Question: '''
votess = [['Y AFGHANISTAN','Y INDIA','Y NEPAL','N UNITED STATES'], ['Y AFGHANISTAN','N INDIA','Y NEPAL',' MALI','Y UNITED STATES'], ['N AFGHANISTAN','Y INDIA','Y NEPAL', ' MONGOLIA',' N UNITED STATES']]
'''
expected output,

I have tried this way but it does not work
'''
lis = []
for votes in votess:
row_to_be_appended = ()
for vote in votes:
row_to_be_appended[vote[2:]] = vote[0]
lis.append(row_to_be_appended)
'''
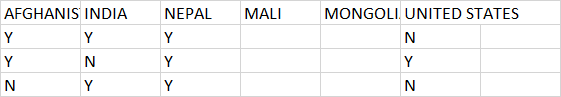
Answer: You can also do this with pandas.
Here is the solution:
'''
import pandas as pd
votes = [
["Y AFGHANISTAN", "Y INDIA", "Y NEPAL", "N UNITED STATES"],
["Y AFGHANISTAN", "N INDIA", "Y NEPAL", " MALI", "Y UNITED STATES"],
["N AFGHANISTAN", "Y INDIA", "Y NEPAL", " MONGOLIA", " N UNITED STATES"],
]
flatten_votes = [vote for vote_list in votes for vote in vote_list]
votes_df = (
pd.Series(flatten_votes)
.str.replace(r"^\s", "")
.str.split(r"\s+", expand=True, n=1)
)
votes_df.columns = ["judge", "type"]
votes_df.loc[:, "appear_index"] = votes_df.groupby("type").cumcount()
result = votes_df.pivot(
index="appear_index", columns="type", values="judge"
).fillna("")
print(result)
'''
Output is:
'''
type AFGHANISTAN INDIA MALI MONGOLIA NEPAL UNITED STATES
appear_index
0 Y Y Y N
1 Y N Y Y
2 N Y Y N
'''